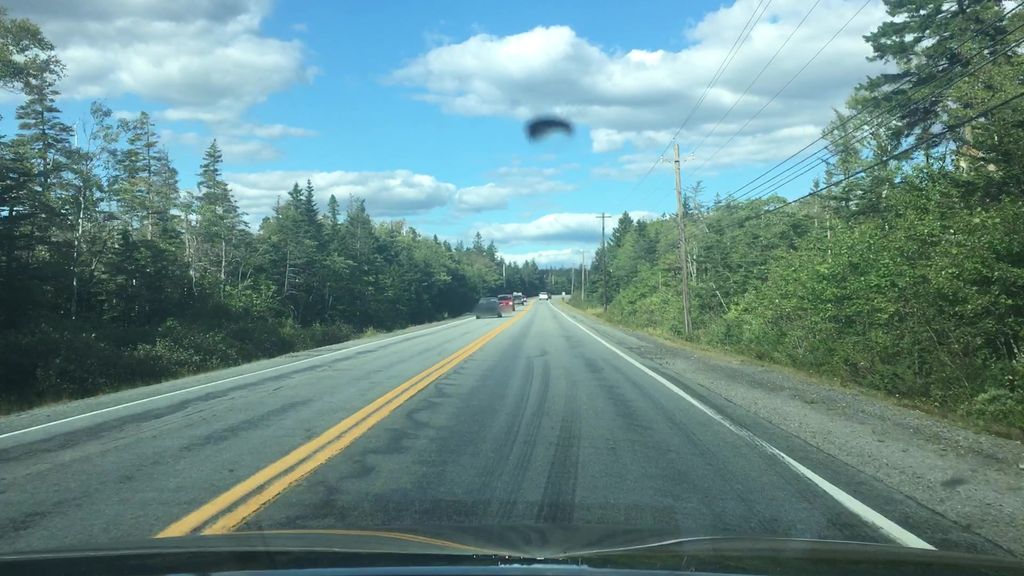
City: halifax